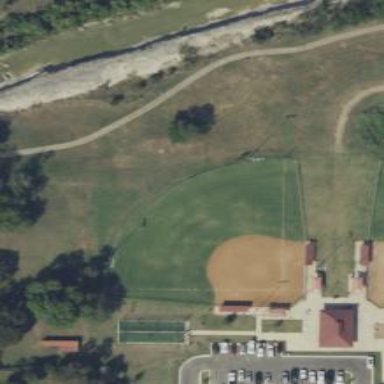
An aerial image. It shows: Softball pitch for leisure sports.